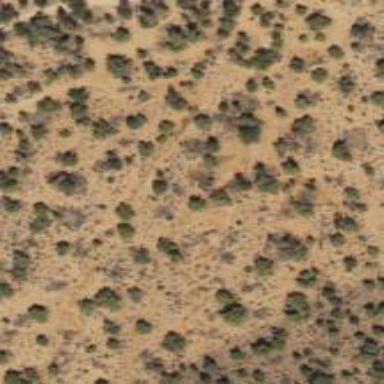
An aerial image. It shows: Patch of scrub vegetation.